Aerial crown-view tile of a tropical tree (Barro Colorado Island, Panama), acquired 20250512:
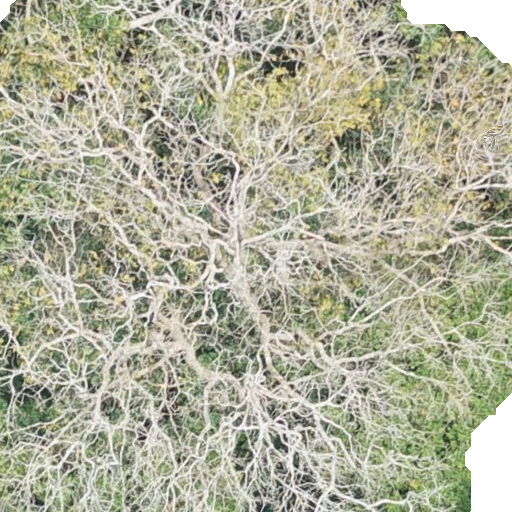
Species: Dipteryx oleifera
GBIF accepted scientific name: Dipteryx oleifera
Crown area: 512.272 m²